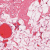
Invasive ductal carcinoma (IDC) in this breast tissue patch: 0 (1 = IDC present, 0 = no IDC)